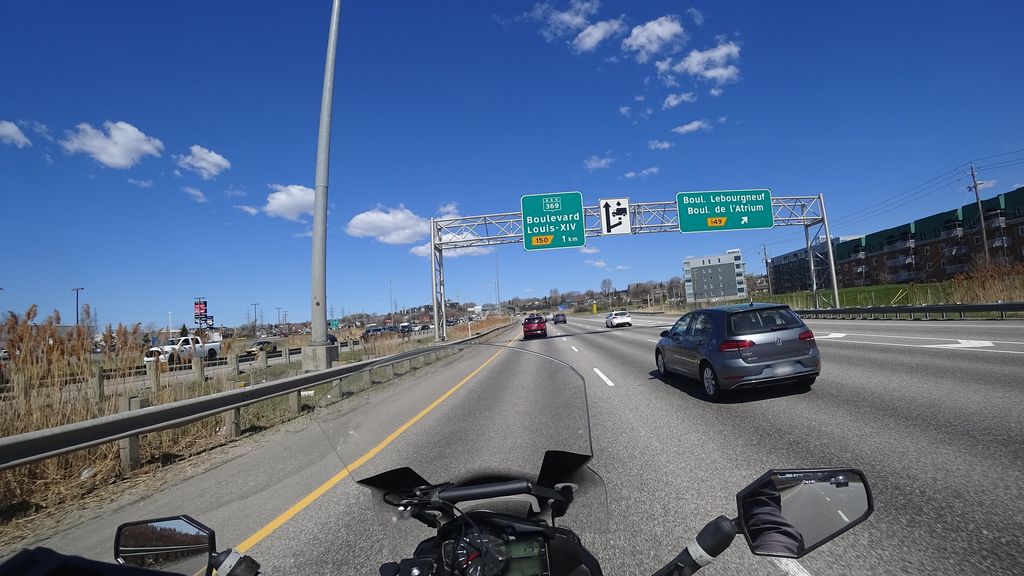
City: quebec_city